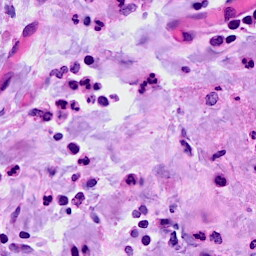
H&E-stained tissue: Breast